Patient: sex F, age 68
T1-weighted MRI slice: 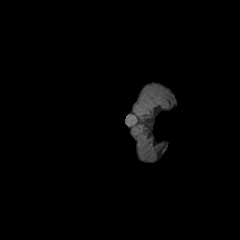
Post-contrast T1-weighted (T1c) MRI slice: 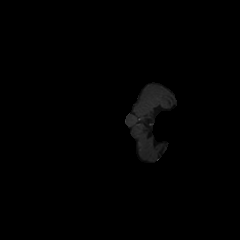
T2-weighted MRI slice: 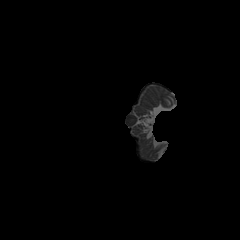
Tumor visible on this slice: no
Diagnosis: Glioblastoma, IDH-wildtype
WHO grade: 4